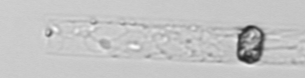
Label: Dactyliosolen_blavyanus